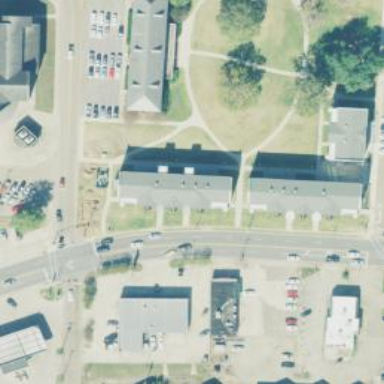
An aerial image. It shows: Residential building located in university campus.